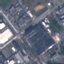
Land use / land cover: Industrial